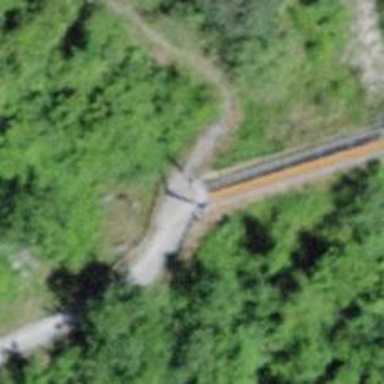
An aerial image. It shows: Path on compacted surface. It crosses bridge with excellent trail visibility.